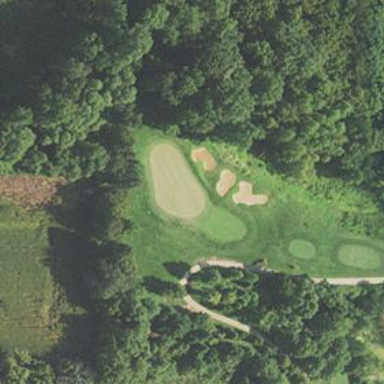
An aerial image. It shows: Grassy area designated as golf fairway.